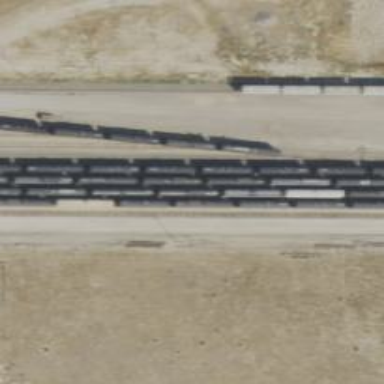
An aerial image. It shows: Railway yard in service.